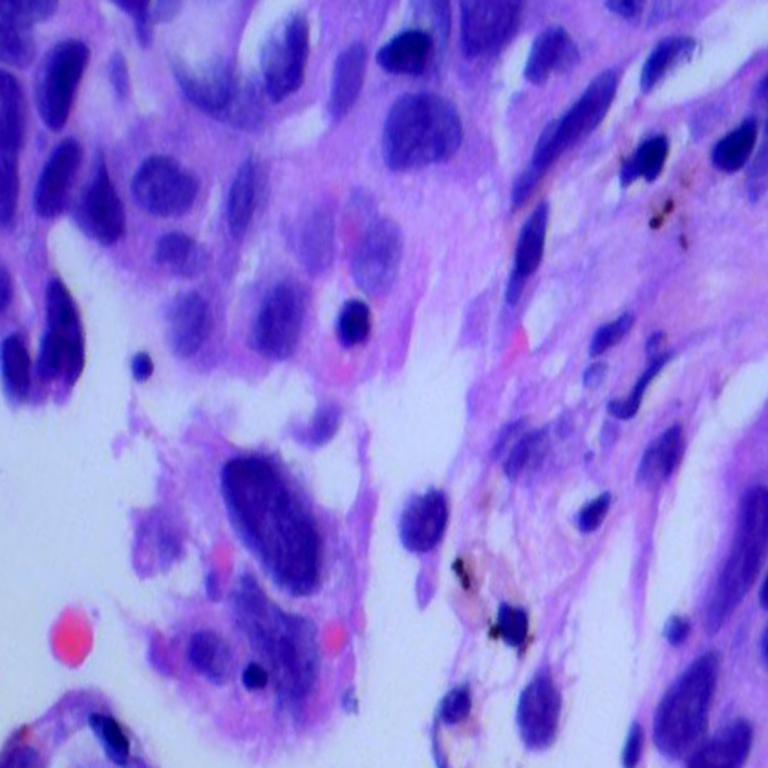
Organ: lung
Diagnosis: adenocarcinomas